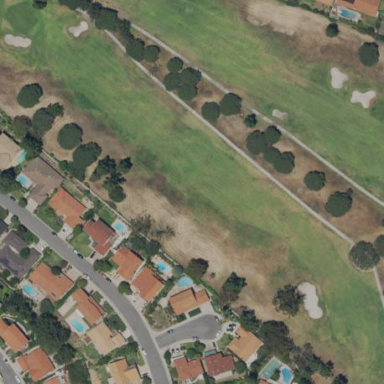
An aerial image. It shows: Golf fairway in the image.